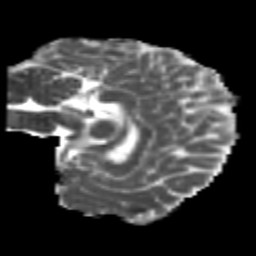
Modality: MD
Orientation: sagittal
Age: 21
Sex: female
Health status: healthy
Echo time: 0.074 s